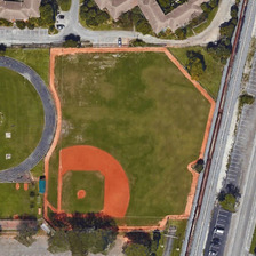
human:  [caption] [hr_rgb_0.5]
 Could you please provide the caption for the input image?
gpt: The baseball field and the ground court are located near the parking lot and two red-roofed houses.

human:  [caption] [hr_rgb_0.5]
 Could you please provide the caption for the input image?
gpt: The baseball field and ground track are close to the parking lot and two red-roofed houses.

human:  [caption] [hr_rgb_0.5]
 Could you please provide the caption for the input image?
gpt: the baseballfield alongside a straight road is near two houses and a track .

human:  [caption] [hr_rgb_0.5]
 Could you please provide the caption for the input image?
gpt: the red baseball field is between a playground and a parking lot .

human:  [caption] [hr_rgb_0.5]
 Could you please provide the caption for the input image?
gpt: a baseball field is semi-surrounded by some green trees and two buildings near a road .